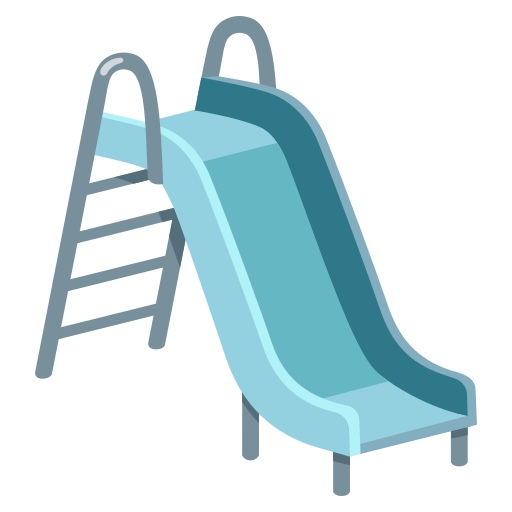
Emoji: 🛝